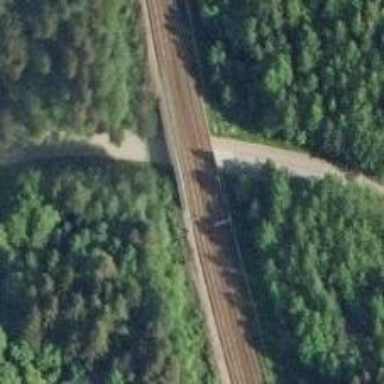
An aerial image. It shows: Bridge carrying railway with continuous electrified contact lines.